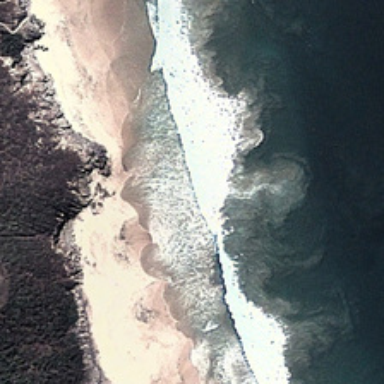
The boundary of the wave is zigzag .